Question: I'm trying to vertically align a fontawesome icon with some text in a navbar from bootstrap. The vertical size of the navbar is set to '10vh'. I'm not able to get the text aligned with the icon, it appears like in the below image:

Also I would like to add some horizontal space between the icon and the text. Here is my code:
'''
<nav class="navbar navbar-expand-lg sticky-top navbar-dark bg-dark h-100">
<ul class="navbar-nav nav-fill w-100">
<li class="nav-item active">
<a class="nav-link d-flex align-items-center justify-content-center" href="#">
<i class="fa fa-home fa-2x icon-white"></i>
<p>Home</p><!--<span class="sr-only">(current)</span>-->
</a>
</li>
... (some more li)
</ul>
</nav>
'''
I've also tried to put the icon inside the paragraph, placing the 'a' element inside a 'div', and setting both of the same font-size, but I cannot make it work.
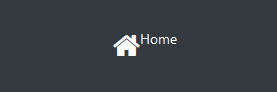
Answer: For any other HTML and CSS noob like me, it seems that 'p' elements have margin by default. I have seen <URL> for basic elements. Removing the bottom margin of the 'p' element made it aligned with the icon.
Regarding horizontal space, <URL>'s suggestion to set a left margin is exactly what I was looking for.